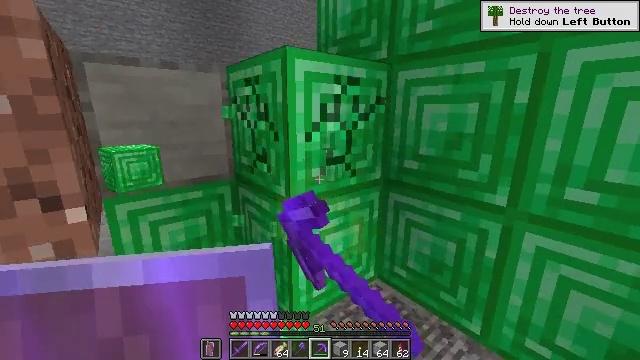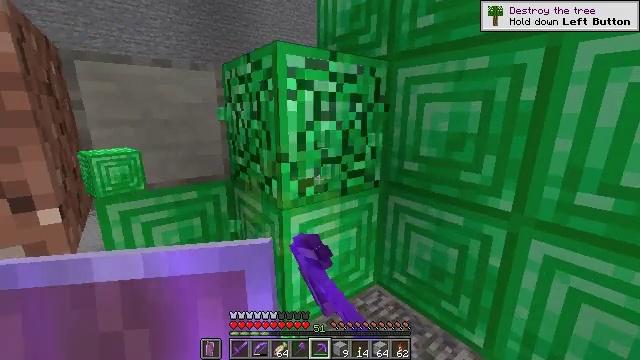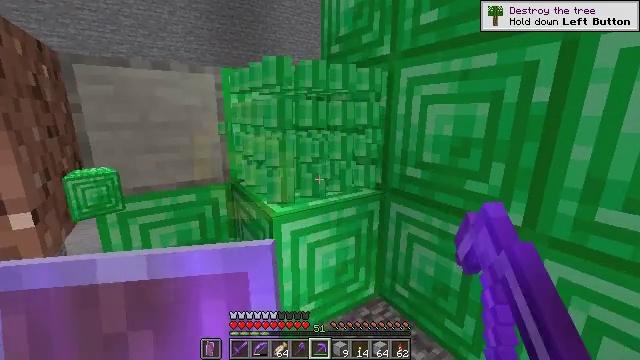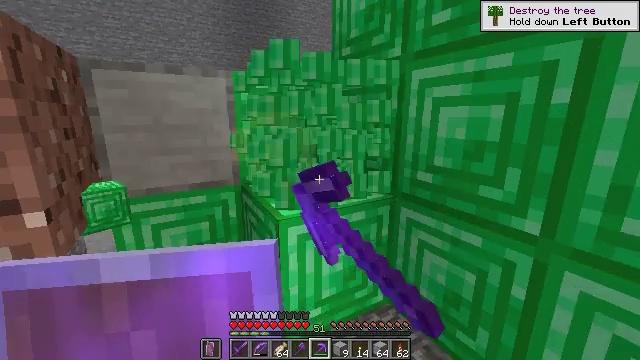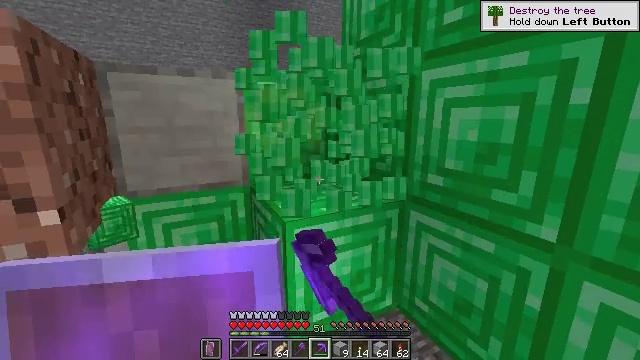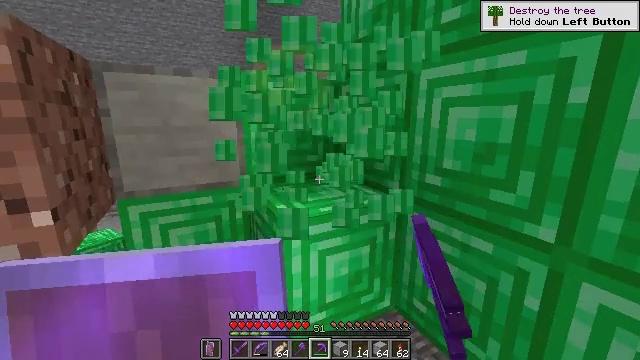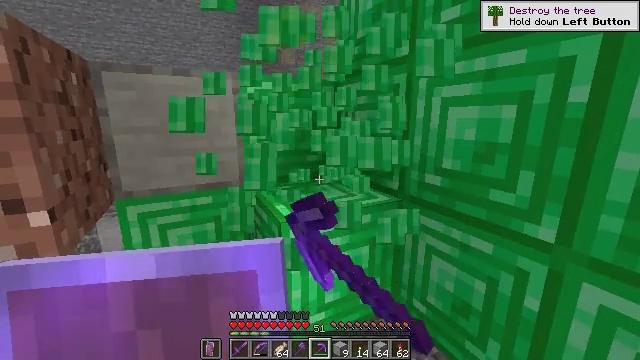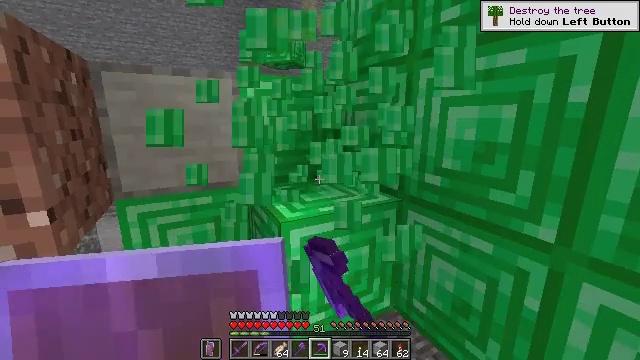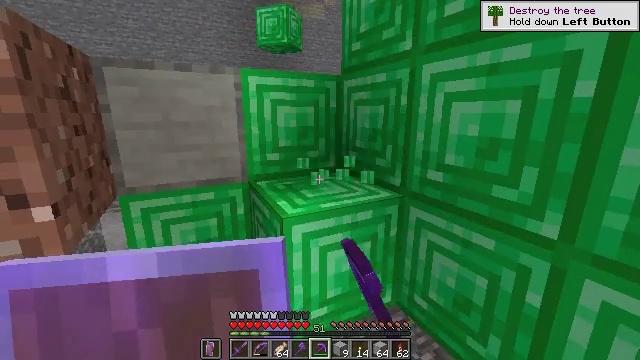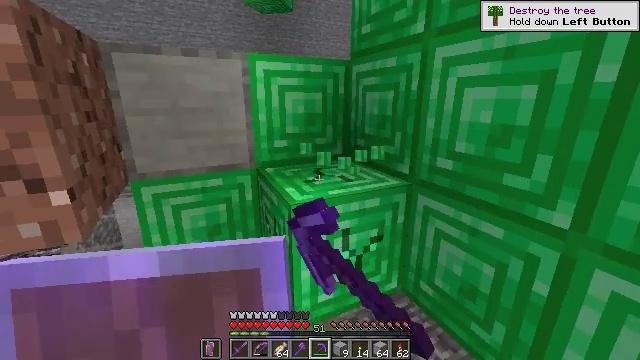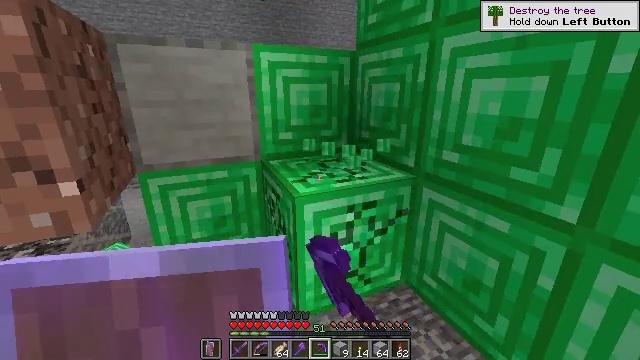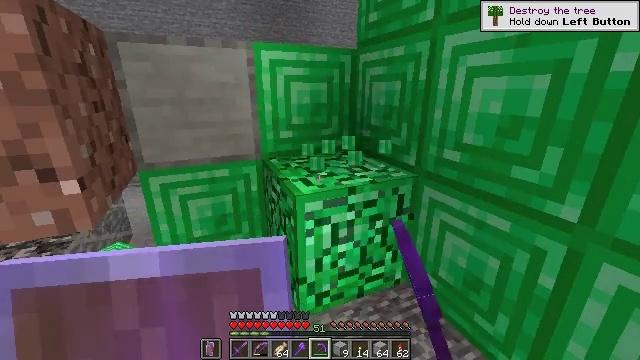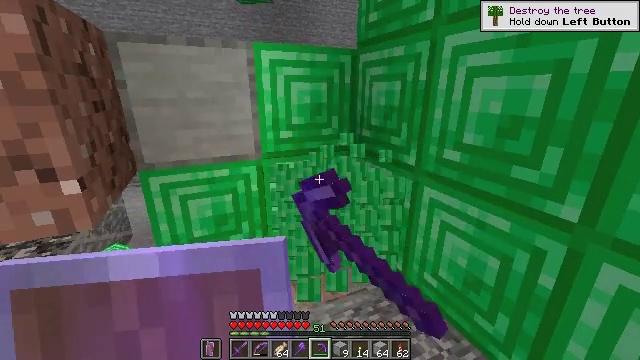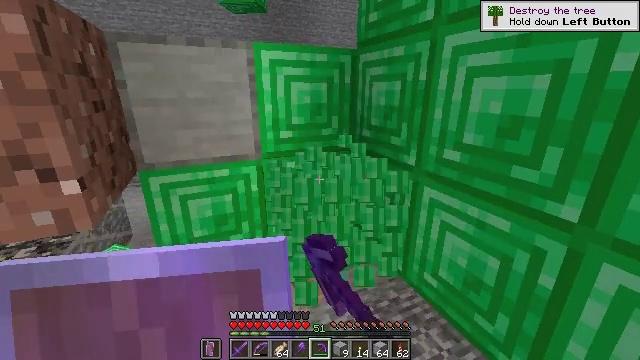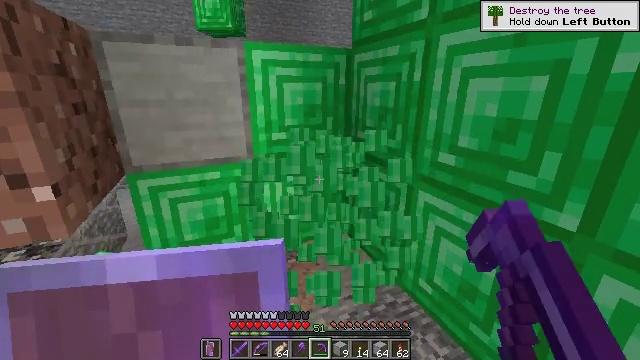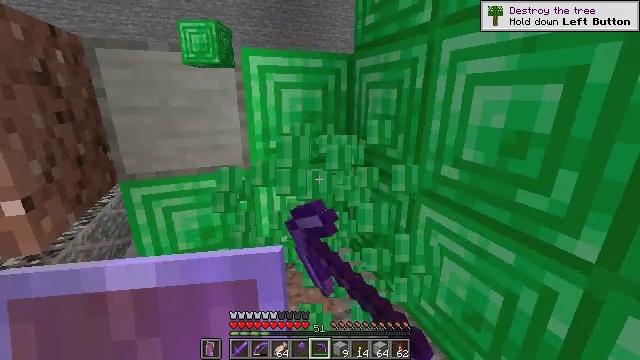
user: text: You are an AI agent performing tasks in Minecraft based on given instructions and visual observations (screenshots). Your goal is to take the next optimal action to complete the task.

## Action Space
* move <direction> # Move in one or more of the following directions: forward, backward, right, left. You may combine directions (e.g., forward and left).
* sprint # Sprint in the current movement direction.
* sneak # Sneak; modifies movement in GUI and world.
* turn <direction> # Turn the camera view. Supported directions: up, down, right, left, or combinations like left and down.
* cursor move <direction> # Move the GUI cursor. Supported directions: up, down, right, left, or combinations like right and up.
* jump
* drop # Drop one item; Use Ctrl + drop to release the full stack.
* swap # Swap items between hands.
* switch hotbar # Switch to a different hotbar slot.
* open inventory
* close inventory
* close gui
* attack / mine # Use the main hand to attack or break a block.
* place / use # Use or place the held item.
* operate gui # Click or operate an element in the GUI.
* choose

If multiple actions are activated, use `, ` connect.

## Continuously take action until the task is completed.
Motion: motion action
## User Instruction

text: Break the emerald block to collect it.
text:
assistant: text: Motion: move right, turn left, attack / mine
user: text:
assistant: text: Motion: turn left, attack / mine
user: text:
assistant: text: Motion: turn left, attack / mine
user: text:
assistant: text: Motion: turn left, attack / mine
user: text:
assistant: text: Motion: attack / mine
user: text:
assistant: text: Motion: attack / mine
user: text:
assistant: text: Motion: attack / mine
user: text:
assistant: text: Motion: attack / mine
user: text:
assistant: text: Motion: turn left and down, attack / mine
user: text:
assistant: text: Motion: turn left and down, attack / mine
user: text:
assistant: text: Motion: attack / mine
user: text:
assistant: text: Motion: attack / mine
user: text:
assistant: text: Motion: attack / mine
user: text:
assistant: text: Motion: move forward and move right, attack / mine
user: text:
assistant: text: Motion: move forward and move right, turn left, attack / mine
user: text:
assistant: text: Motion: move forward and move right, turn left and up, attack / mine
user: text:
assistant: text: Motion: move forward and move right, turn left and up, attack / mine
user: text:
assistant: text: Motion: move forward and move right, turn left and up, attack / mine
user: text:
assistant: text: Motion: attack / mine
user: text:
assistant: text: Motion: attack / mine
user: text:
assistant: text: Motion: attack / mine
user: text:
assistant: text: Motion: attack / mine
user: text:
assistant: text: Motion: turn down, attack / mine
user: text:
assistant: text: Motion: turn left and down, attack / mine
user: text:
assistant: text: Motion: turn down, attack / mine
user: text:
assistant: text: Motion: attack / mine
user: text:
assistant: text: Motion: attack / mine
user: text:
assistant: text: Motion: turn down, attack / mine
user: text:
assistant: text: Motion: turn left and down, attack / mine
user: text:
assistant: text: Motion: move left, turn down, attack / mine